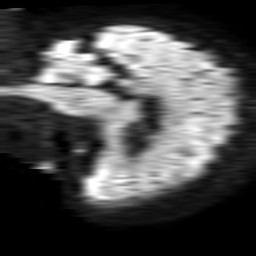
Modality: TRACE
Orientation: sagittal
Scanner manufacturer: philips
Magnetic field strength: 1.5 T
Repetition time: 3.136 s
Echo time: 0.06922 s